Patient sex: M
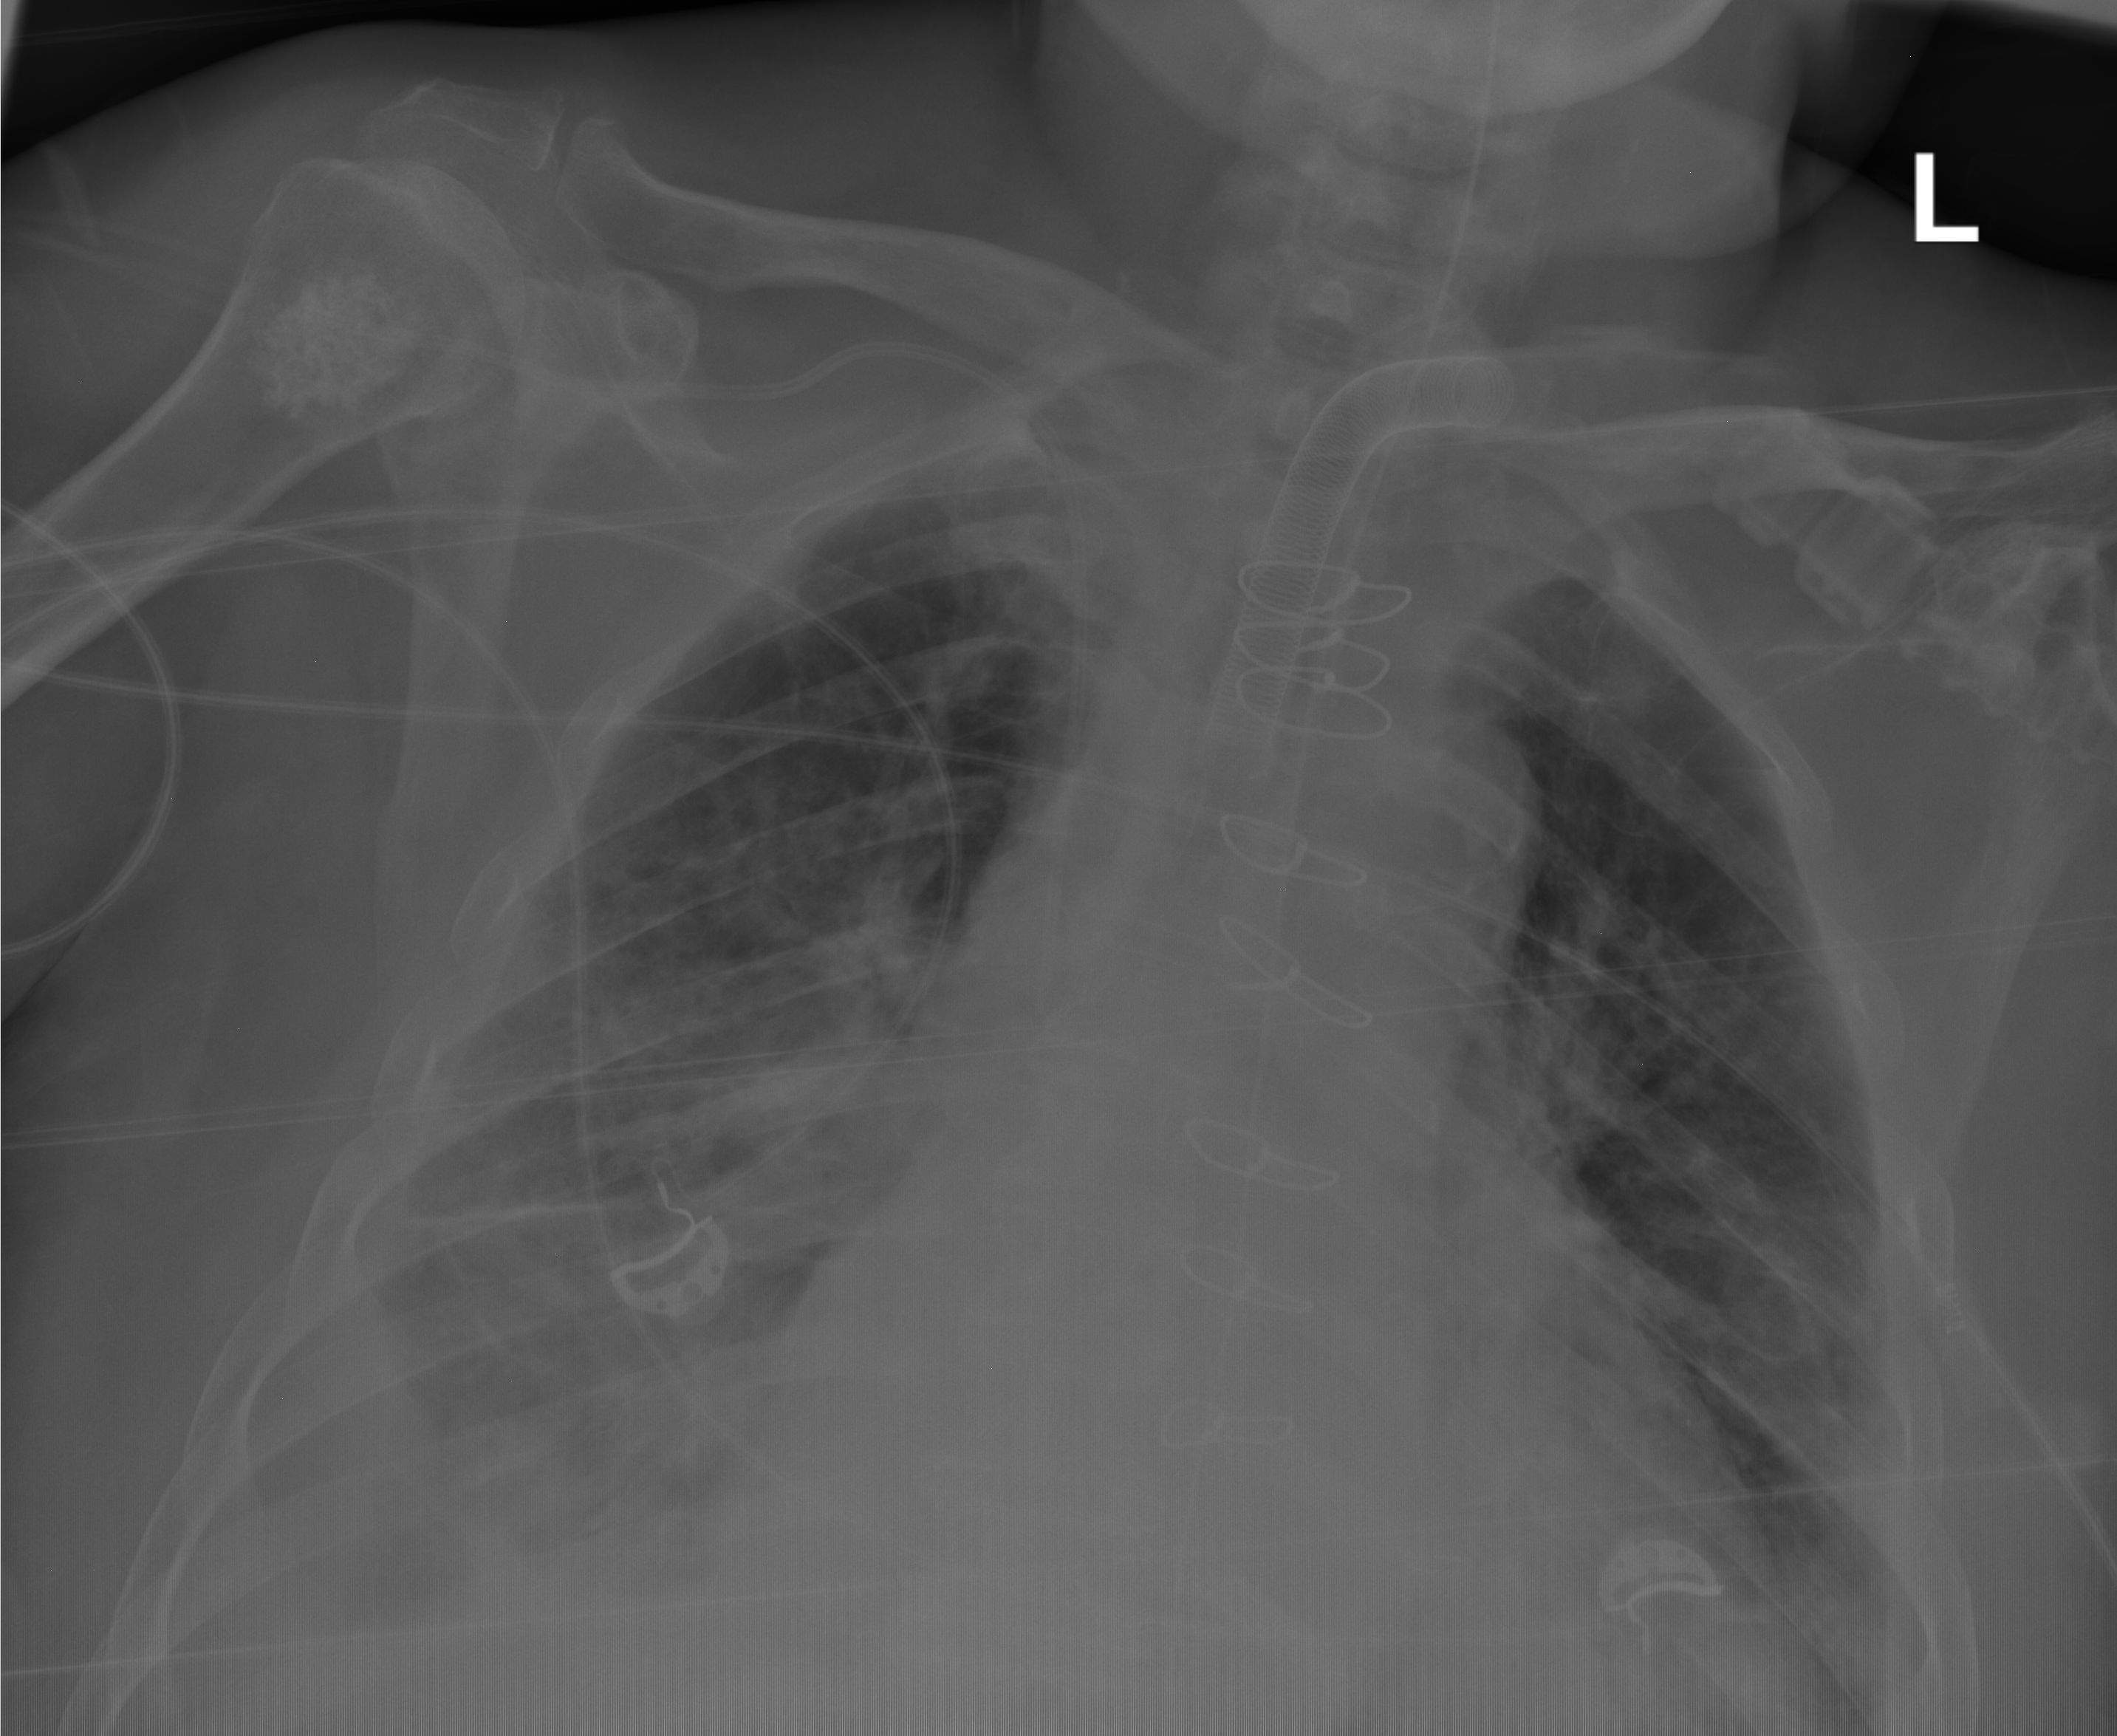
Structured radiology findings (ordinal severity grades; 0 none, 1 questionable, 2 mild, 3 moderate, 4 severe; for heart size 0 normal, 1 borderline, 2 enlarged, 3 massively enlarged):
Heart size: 2
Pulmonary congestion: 2
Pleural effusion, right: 3
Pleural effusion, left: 2
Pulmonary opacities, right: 2
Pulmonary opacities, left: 2
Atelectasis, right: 3
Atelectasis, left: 2